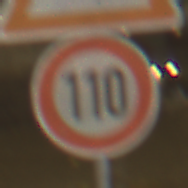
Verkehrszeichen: Geschwindigkeit110
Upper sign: KurveLinks
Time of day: Night
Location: Outdoor (Urban)
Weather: Clear
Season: NotSpecified
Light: Artificial